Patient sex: M
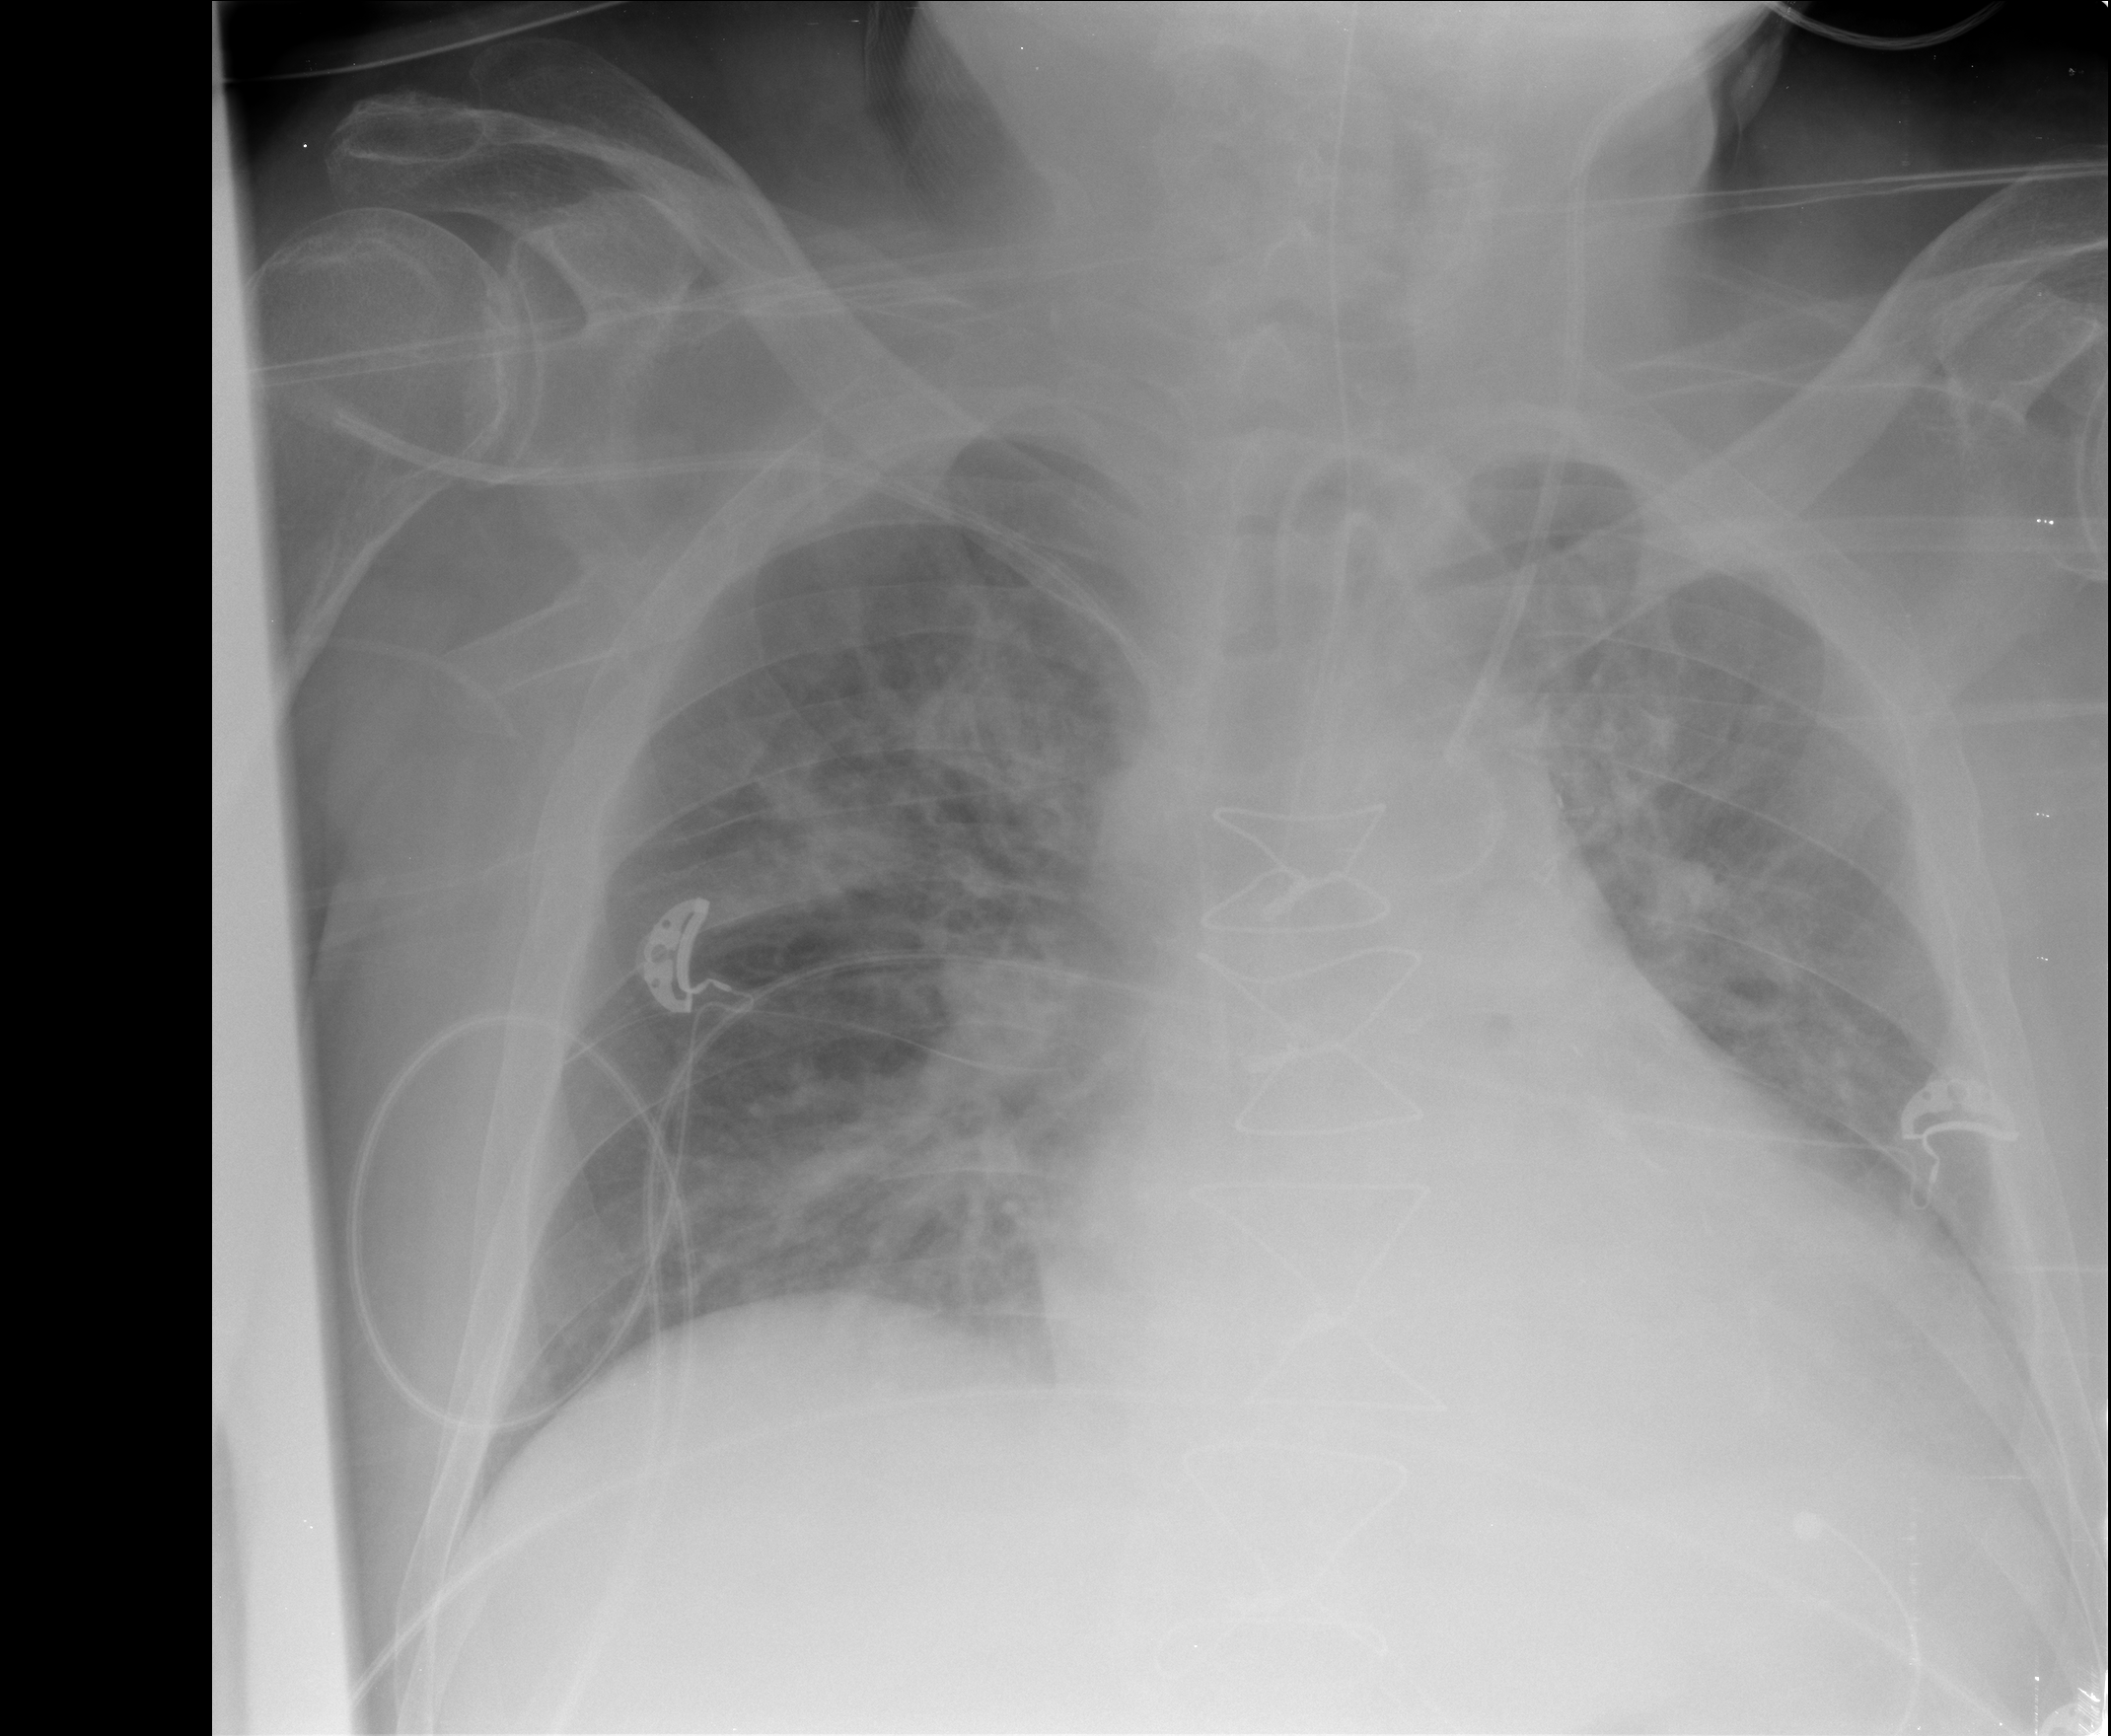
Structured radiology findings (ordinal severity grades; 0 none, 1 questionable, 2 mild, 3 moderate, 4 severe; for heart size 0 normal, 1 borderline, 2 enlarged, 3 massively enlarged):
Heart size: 2
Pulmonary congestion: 3
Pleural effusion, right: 0
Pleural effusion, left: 2
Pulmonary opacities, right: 3
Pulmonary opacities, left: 2
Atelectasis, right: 2
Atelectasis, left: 2